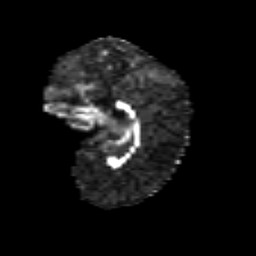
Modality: FA
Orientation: sagittal
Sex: male
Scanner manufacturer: siemens
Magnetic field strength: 3 T
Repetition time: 5 s
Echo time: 0.071 s